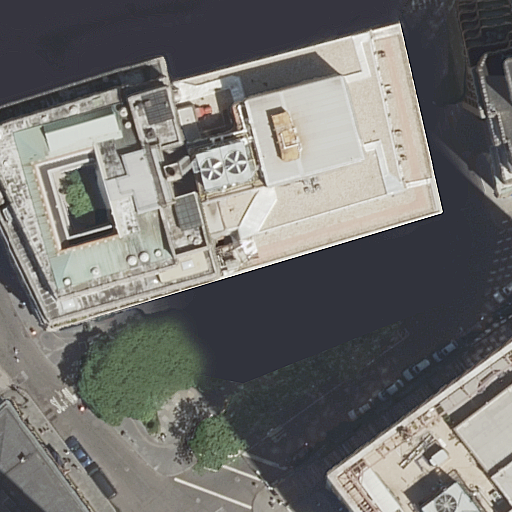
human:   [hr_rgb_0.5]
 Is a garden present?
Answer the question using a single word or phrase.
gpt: yes

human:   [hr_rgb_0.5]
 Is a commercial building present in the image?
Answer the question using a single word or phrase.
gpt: no

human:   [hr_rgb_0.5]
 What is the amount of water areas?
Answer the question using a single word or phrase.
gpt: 0

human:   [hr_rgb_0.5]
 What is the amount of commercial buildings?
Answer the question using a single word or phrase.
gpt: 0

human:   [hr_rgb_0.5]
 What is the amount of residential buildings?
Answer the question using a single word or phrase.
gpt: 4

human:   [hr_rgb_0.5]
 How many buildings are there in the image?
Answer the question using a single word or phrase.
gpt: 5

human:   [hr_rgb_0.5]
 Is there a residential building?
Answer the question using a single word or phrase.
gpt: yes

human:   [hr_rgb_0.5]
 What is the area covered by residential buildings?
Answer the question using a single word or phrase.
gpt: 2440m2

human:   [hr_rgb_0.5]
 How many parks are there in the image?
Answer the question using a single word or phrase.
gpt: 1

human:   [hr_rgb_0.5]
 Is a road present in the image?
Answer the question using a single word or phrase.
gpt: yes

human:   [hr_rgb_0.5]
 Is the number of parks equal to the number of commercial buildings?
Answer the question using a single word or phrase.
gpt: no

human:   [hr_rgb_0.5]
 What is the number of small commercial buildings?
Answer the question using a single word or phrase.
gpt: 0

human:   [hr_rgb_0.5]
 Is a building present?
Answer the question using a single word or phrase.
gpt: yes

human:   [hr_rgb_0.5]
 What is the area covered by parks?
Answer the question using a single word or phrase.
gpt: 1361m2

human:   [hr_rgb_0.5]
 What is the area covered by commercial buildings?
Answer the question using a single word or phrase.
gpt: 0m2

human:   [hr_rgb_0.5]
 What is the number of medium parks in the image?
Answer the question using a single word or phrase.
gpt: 0

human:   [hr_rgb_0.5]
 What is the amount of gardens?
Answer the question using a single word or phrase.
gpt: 1

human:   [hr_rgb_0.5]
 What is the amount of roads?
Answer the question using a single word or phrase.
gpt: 6

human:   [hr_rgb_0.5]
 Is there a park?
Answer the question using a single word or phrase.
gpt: yes

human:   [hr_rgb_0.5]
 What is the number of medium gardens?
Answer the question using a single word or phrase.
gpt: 1

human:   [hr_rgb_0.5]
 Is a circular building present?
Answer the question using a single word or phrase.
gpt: no

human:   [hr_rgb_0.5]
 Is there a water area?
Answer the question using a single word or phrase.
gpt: no

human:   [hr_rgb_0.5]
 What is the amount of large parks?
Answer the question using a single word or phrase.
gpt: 1

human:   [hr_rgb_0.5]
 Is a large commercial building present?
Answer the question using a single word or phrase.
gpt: no

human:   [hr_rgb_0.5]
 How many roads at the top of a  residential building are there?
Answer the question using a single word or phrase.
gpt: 6

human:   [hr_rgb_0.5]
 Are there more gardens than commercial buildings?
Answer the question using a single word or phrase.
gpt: yes

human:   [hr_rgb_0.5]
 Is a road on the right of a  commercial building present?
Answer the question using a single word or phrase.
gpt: no

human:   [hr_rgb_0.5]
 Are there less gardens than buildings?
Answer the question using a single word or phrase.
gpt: yes

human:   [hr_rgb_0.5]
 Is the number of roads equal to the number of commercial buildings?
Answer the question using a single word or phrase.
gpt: no

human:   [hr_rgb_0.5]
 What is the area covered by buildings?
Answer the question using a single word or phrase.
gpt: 4508m2

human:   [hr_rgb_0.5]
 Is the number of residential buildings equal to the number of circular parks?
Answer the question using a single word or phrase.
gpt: no

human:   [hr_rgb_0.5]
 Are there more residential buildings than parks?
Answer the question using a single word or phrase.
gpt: yes

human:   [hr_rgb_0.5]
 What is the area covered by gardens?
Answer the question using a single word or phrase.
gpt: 184m2

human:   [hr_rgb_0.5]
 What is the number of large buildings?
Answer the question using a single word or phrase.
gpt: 3

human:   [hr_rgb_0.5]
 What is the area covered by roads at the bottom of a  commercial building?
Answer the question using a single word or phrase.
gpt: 0m2

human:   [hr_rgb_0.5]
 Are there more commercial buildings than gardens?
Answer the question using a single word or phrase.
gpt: no

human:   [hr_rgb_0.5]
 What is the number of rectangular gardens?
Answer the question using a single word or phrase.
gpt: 1

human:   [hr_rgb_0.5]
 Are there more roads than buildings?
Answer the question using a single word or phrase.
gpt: yes

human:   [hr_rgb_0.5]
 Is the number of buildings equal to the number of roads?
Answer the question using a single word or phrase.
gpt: no

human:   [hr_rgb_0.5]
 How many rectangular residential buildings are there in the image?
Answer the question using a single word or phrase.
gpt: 3

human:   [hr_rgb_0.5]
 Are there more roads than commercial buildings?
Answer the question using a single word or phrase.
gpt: yes

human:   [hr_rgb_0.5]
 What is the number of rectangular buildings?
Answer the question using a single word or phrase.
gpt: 3

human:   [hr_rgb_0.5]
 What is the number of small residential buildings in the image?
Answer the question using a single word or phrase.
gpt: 1

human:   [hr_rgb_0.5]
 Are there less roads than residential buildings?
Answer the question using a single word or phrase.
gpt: no

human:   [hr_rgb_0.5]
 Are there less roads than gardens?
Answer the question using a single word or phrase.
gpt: no

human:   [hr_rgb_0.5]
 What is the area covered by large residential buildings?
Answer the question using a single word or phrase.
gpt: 2231m2

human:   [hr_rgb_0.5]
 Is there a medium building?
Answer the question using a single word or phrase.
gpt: yes

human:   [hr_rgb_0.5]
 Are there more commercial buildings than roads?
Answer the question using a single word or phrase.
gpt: no

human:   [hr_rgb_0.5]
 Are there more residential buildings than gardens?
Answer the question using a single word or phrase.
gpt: yes

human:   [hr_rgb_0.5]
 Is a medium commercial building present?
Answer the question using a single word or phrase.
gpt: no

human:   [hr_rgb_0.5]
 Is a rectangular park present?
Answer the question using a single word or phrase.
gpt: yes

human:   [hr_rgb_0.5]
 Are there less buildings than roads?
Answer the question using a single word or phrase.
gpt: yes

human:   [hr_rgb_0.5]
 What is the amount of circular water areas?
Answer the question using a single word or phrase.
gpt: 0

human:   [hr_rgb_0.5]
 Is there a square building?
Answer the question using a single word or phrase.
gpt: no

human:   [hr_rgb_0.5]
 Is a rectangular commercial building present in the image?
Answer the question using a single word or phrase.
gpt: no

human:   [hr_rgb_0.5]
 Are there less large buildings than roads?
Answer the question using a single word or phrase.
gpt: yes

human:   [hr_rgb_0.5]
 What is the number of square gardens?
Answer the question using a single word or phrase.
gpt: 0

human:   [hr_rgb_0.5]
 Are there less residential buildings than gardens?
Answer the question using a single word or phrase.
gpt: no

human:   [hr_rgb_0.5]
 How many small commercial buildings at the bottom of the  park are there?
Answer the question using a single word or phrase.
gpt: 0

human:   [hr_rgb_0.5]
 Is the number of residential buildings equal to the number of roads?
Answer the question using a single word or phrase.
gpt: no

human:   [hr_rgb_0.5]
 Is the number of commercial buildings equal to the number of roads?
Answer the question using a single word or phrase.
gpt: no

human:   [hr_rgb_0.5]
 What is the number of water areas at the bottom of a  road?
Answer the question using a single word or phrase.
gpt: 0

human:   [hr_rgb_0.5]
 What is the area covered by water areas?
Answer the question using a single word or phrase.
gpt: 0m2

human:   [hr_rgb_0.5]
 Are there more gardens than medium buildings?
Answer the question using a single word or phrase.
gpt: no